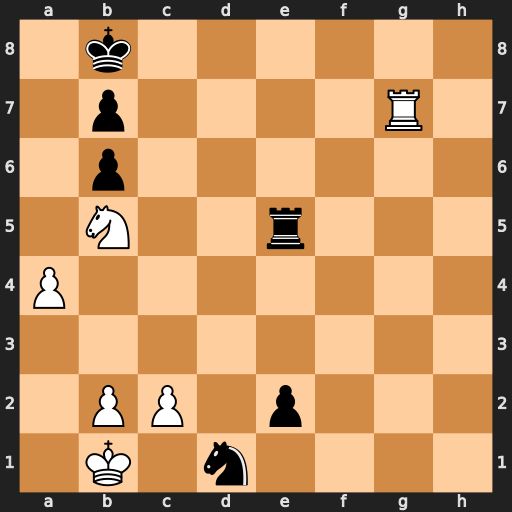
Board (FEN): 1k6/1p4R1/1p6/1N2r3/P7/8/1PP1p3/1K1n4
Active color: w
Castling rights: -
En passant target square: -
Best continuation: Rg8+ Re8 Rxe8#